Question: I have the attached exception when I try to make a ExpandableListView
can anyone help!

this is my method
'''
@Override
public View getChildView(int groupPosition, int childPosition,
boolean isLastChild, View convertView, ViewGroup parent) {
View childView;
if (convertView == null) {
LayoutInflater infalInflater = (LayoutInflater) mContext.getSystemService(Context.LAYOUT_INFLATER_SERVICE);
childView = infalInflater.inflate(R.layout.side_menu_child_view,null);
} else {
childView = convertView;
}
TextView linkName = (TextView) childView.findViewById(R.id.child_title_text);
LinkEntity linkEntity = getChild(groupPosition, childPosition);
linkName.setText(linkEntity.getDisplayName(true));
return childView;
}
'''
this is the xml of my list
'''
<EditText
android:id="@+id/search_edit_text"
android:layout_width="match_parent"
android:layout_height="wrap_content"
android:inputType="text"
android:visibility="gone" />
<ExpandableListView
android:id="@+id/expandable_side_list_view"
android:layout_width="match_parent"
android:layout_height="match_parent"
android:cacheColorHint="@android:color/transparent"
android:childDivider="@null"
android:childIndicator="@null"
android:divider="@drawable/side_menu_separator"
android:dividerHeight="0dp"
android:groupIndicator="@null"
android:listSelector="@android:color/transparent" >
</ExpandableListView>
'''
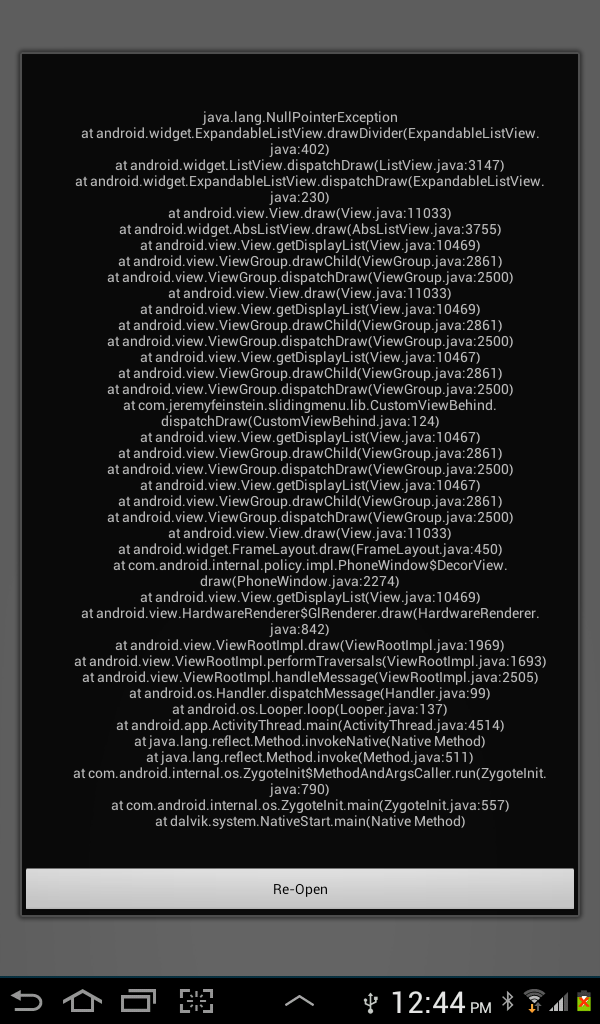
Answer: I have solved this problem by set divider to my child divider instead of null, I don't know why, but thanks all any way